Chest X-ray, AP view. Patient: 32 years old, sex F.
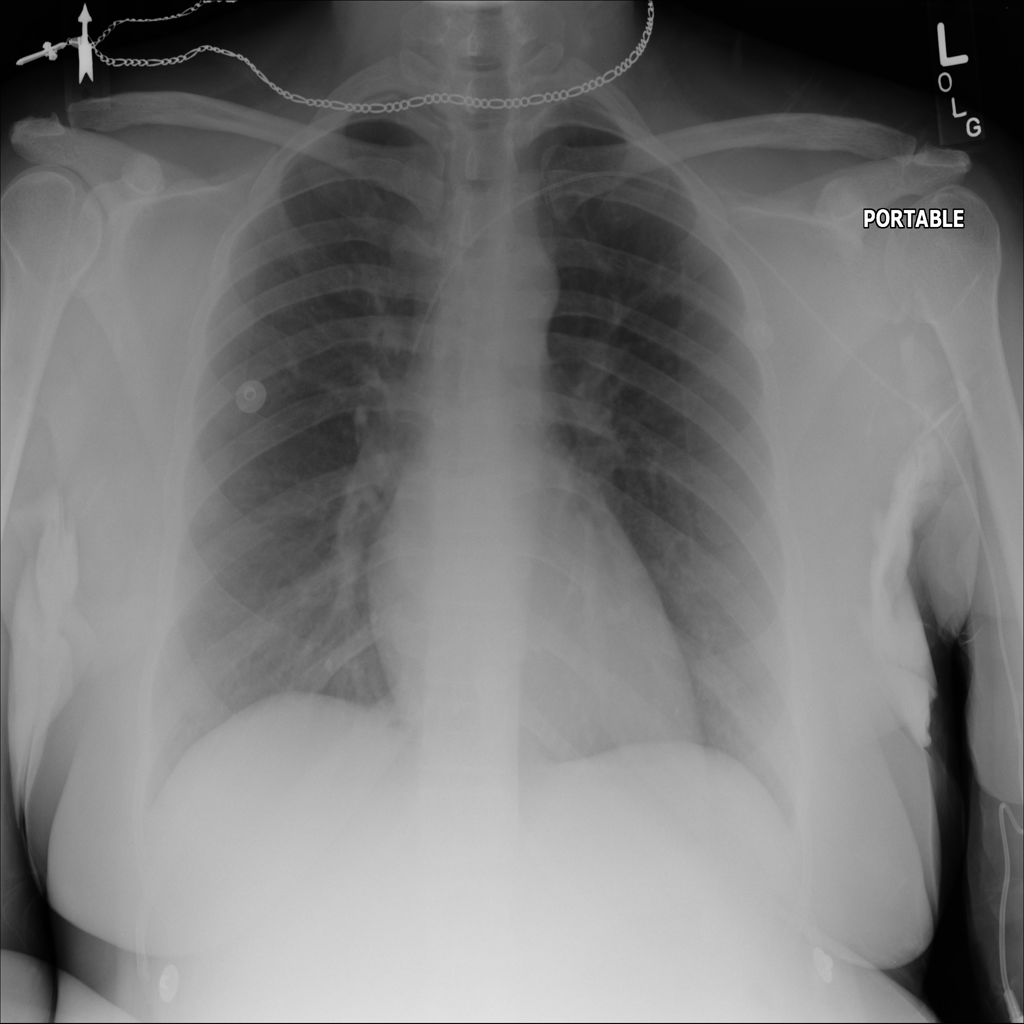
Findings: No Finding